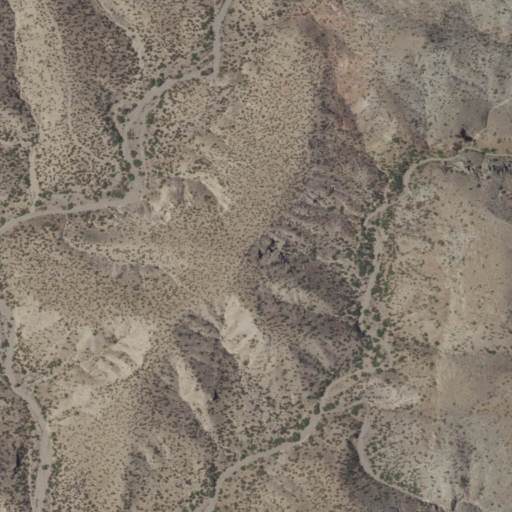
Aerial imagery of mountains in New Mexico named Selden Hills containing shrub and grassland